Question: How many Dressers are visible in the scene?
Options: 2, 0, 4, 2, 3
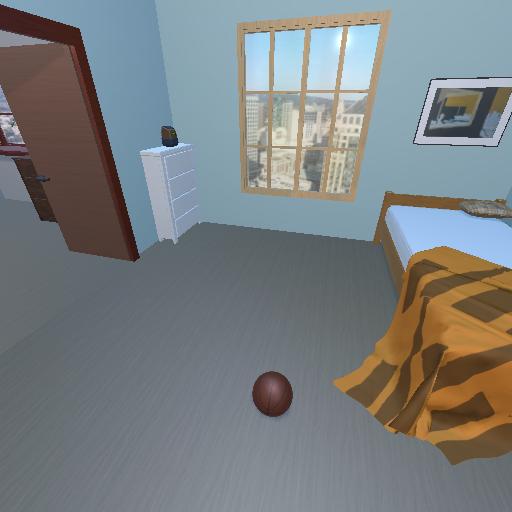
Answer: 2